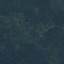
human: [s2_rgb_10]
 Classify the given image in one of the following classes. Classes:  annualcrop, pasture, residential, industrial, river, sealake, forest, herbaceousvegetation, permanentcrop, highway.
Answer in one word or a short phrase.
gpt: Forest